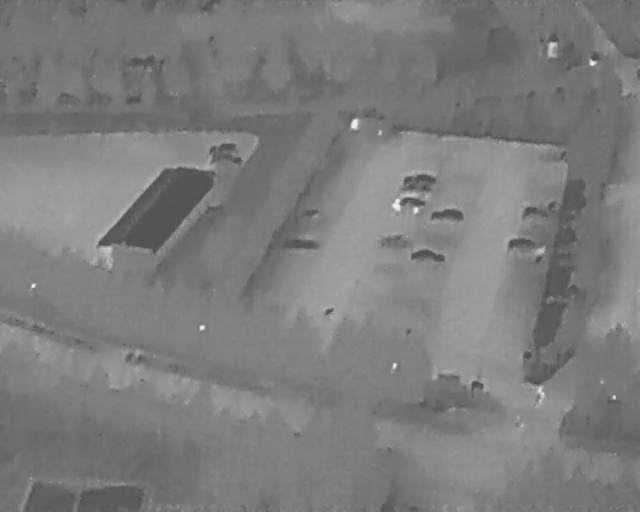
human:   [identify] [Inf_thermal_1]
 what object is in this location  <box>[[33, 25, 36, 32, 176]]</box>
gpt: <ref>1 small car at the top</ref>